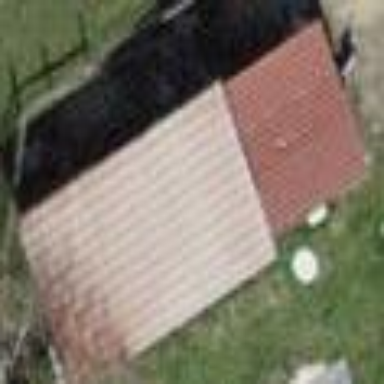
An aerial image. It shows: Shed.